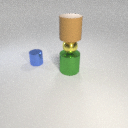
small blue metal cylinder behind large green metal cylinder